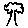
Label: tree